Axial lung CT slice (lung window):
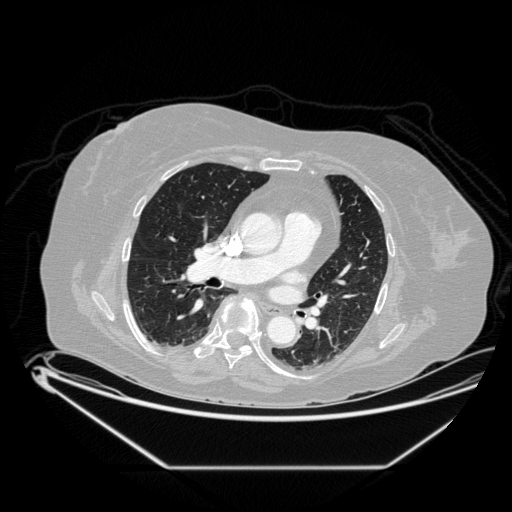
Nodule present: no